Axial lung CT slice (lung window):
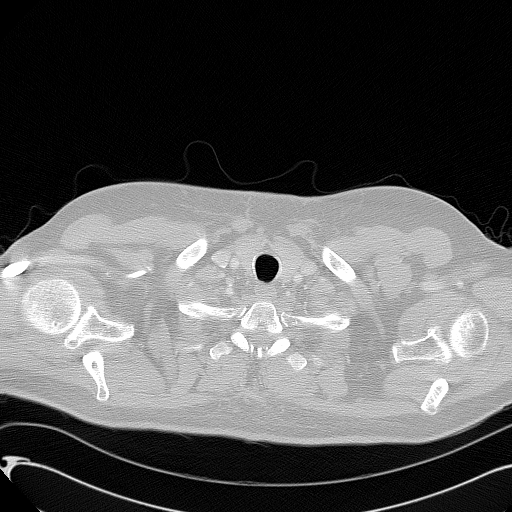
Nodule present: no